Question: I'm using cordova and using iframe to include youtube video.
I am using this line to put the video in the iframe.
'''
ylink='<iframe width="100%" height="'+height+'" src="'+ylink+'?rel=0&controls=1&showinfo=0&modestbranding=1" frameborder="0" allowfullscreen allownetworking="internal"></iframe>'
$('#list_holder').html(ylink);
'''
ylink format was like 'https://www.youtube.com/embed/XXXXXXXX'
It loads perfectly. Video thumbnail loads. Then I start the play button. Video plays as expected. Problem is that it also trigger the right click context menu of youtube. I tried to touch other places of the video to hide it, but it reappears in the places where I touched.

Then I tried few suggestions. Last I end up with this huge url for using all those suggestions.
'''
ylink='<iframe width="100%" height="'+height+'" src="'+ylink+'?
rel=0&controls=1&showinfo=0&modestbranding=1&disablekb=1&wmode=transparent" frameborder="0"
allowfullscreen allownetworking="internal" oncontextmenu="return false;"></iframe>'
'''
Still not working. Most suggestions were using 'allownetworking="internal"' but I used it and no change. It's happening only on touch device. I'm testing on Android 2.3 and 4.0.4
How can I stop this context menu or hide it, disable it? I only need the seek control and fullscreen control. I don't need anything else in the video. What I'm missing??
[ Forgot to mention: Funny thing is that the first line worked perfectly yesterday and not working today. Context menu wasn't showing yesterday. Now I'm wondering if youtube changed anything or not.]
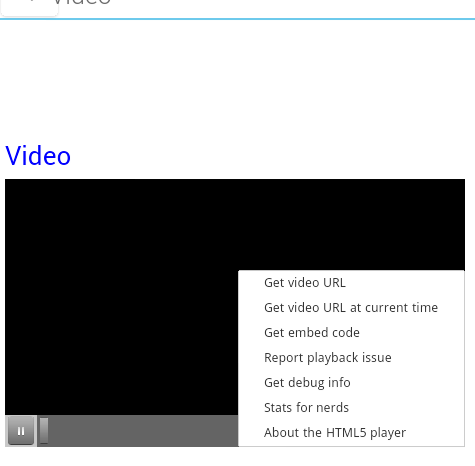
Answer: As of July 11, 2014 at 3:45 PM, this bug appears to have been fixed.